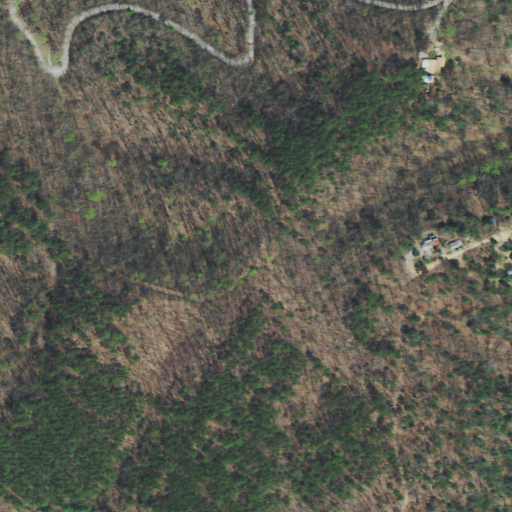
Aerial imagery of mountain in Tennessee named Cane Creek Mountain containing deciduous forest, mixed forest, evergreen forest, and open development